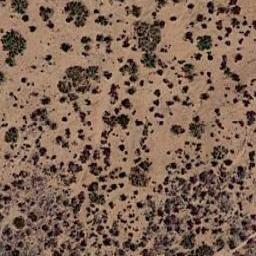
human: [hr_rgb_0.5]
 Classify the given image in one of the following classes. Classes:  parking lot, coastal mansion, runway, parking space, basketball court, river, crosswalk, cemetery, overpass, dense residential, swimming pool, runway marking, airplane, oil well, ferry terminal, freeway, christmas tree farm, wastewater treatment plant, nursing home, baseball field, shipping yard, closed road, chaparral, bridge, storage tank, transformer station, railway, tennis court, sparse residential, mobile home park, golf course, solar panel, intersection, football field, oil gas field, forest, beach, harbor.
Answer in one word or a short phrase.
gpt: chaparral